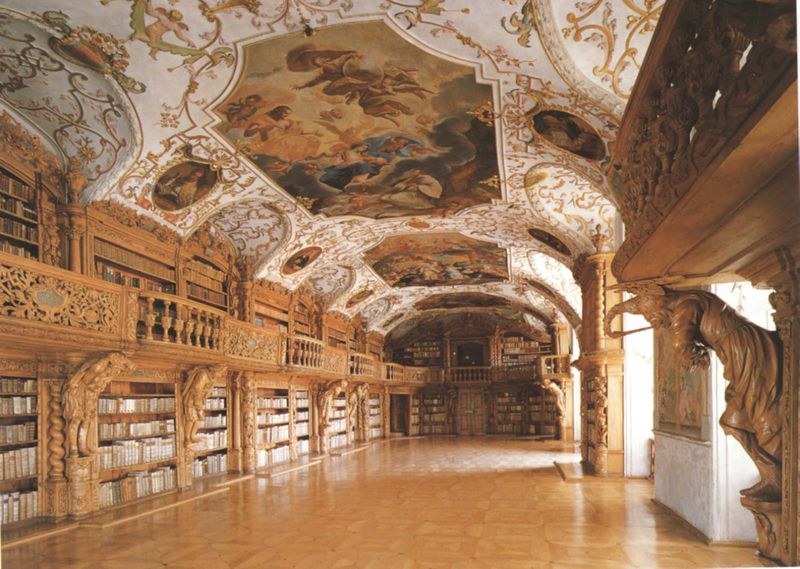
Titel: Bibliothek des Zisterzienserklosters von Waldsassen
Standort: Waldsassen, Zisterzienserabtei (EU - D - Bayern)
Schlagwörter: weiß, fenster, geschwungen, holz, licht, raum, säule, schloss, malerei, barock, figur, gold, decke, innen, skulptur, balkon, bilder, bücher, parkett, empore, saal, holzboden, wandmalerei, stuck, geländer, balkone, galerie, balustrade, schnitzerei, fresken, bibliothek, bücherei, bücherregale, regale, deckengemälde, fresko, ornamentik, wendel, deckenmalerei, fensterbögen, deckenfresko, deckenbemalung, b, deckenbealung